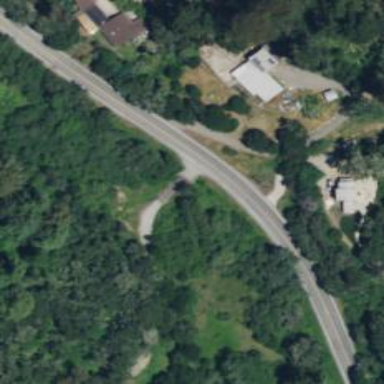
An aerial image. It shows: Shared driveway on service road that has bridge.